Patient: sex F, age 72
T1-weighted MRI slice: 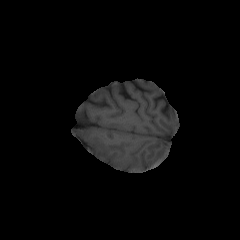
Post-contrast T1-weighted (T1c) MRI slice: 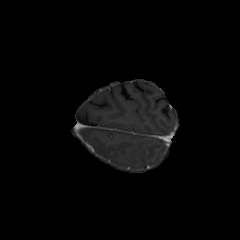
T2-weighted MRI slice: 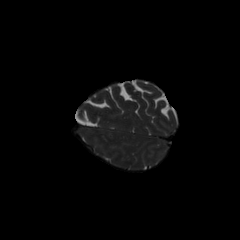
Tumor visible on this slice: no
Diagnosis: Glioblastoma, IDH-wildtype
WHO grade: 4